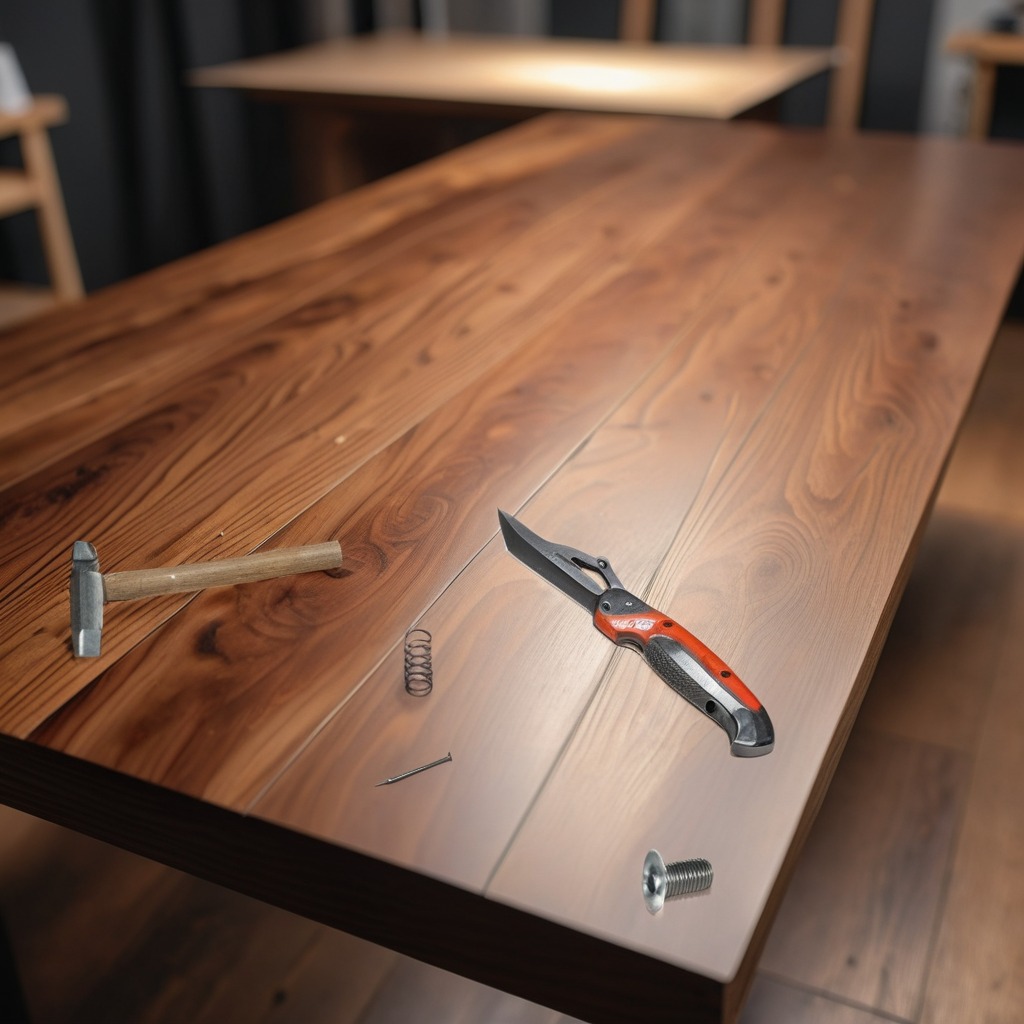
A utility knife, a metal machine screw, an iron nail, a hammer, and a coiled metal spring are lying on the wooden table.